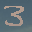
Label: 3